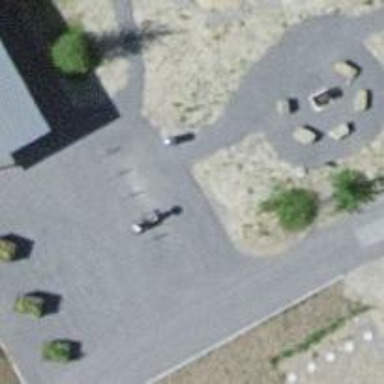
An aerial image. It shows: Bicycle parking area with stands.